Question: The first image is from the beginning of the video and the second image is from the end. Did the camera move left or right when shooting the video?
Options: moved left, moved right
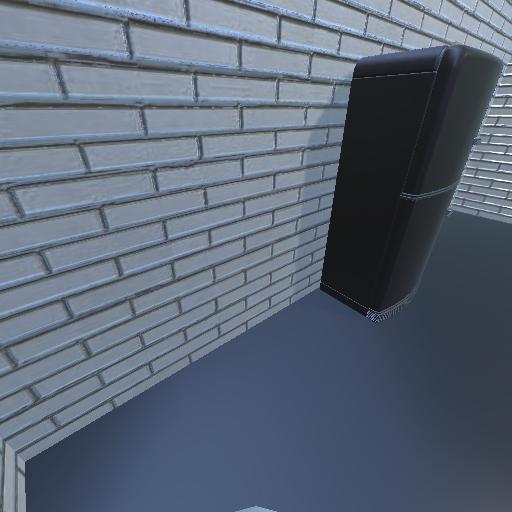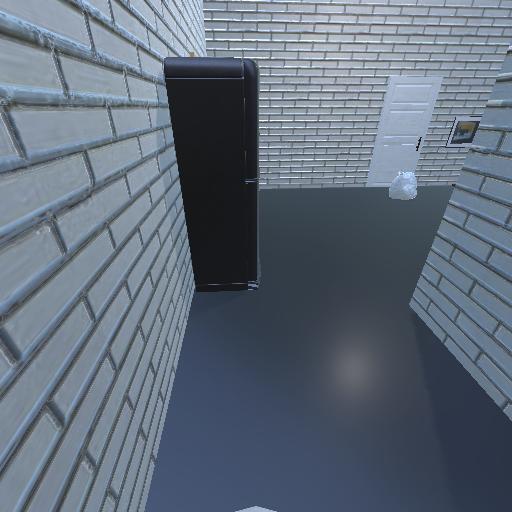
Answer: moved left